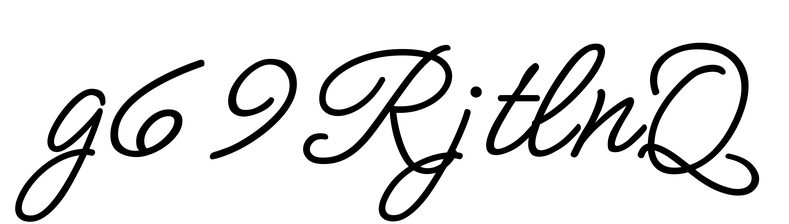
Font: MeowScript-Regular